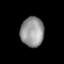
Tissue: prostate
Cell type: T cells
Senescence score: 0.3589
Nuclear area (px): 677
Mean DAPI intensity: 149.139